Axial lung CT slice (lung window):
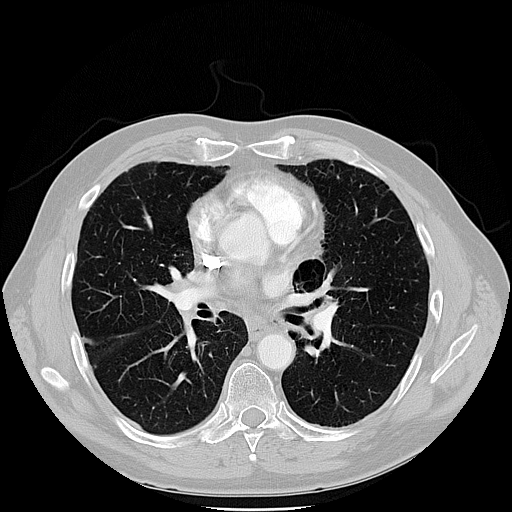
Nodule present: no